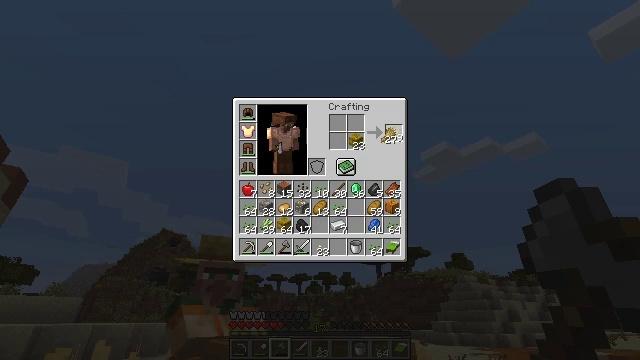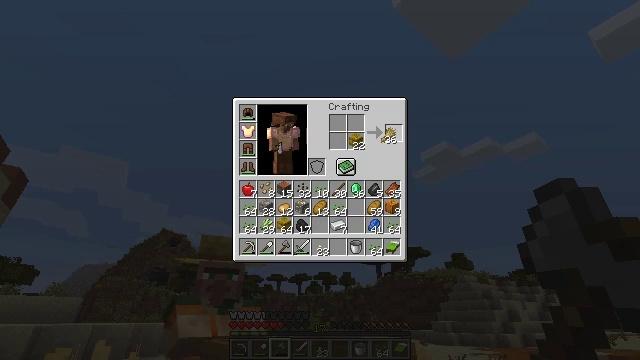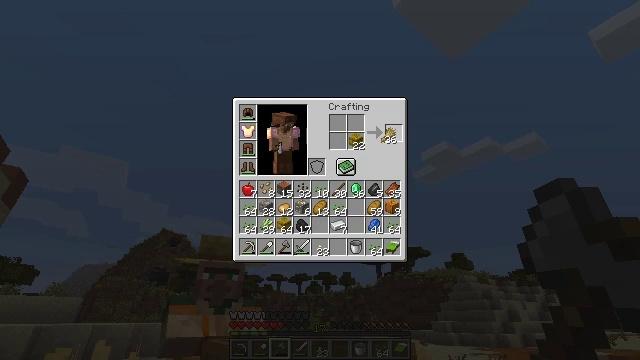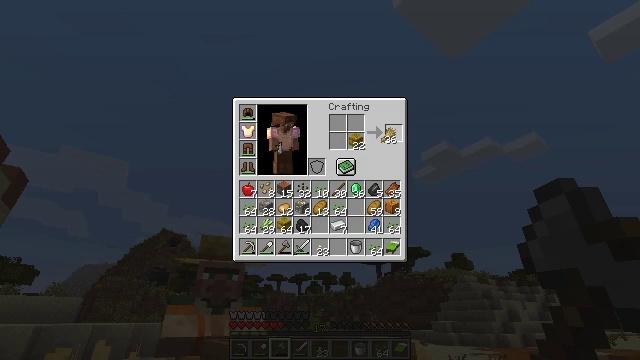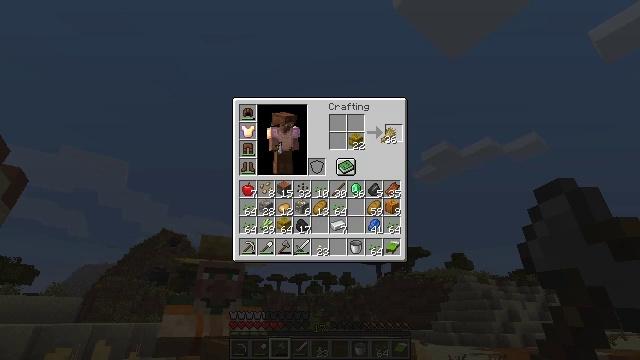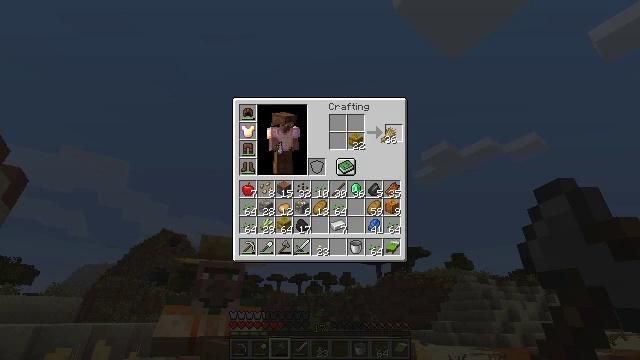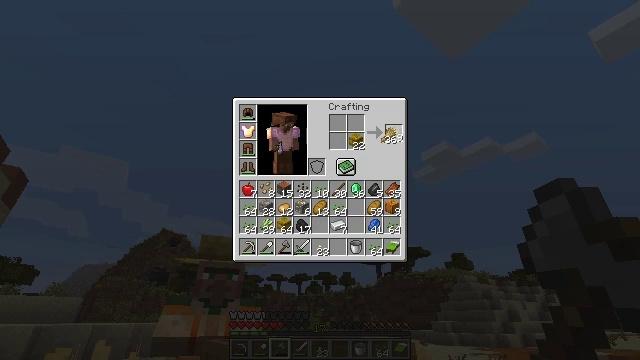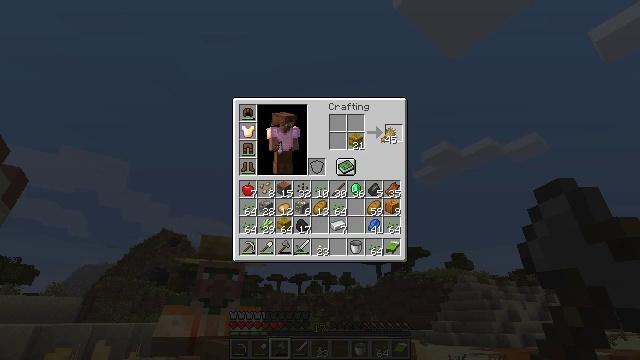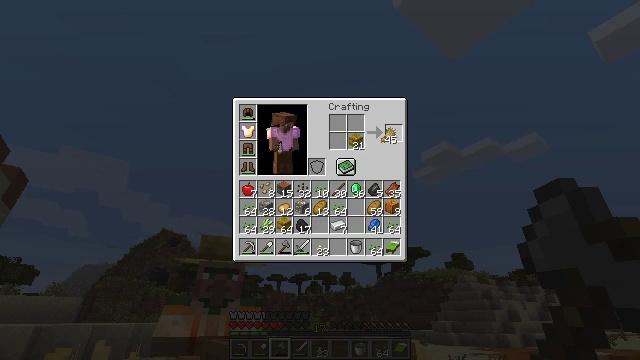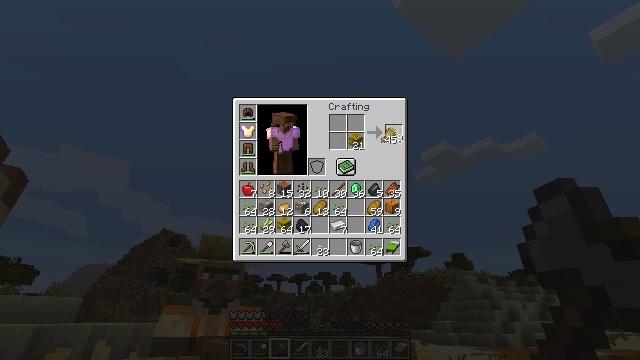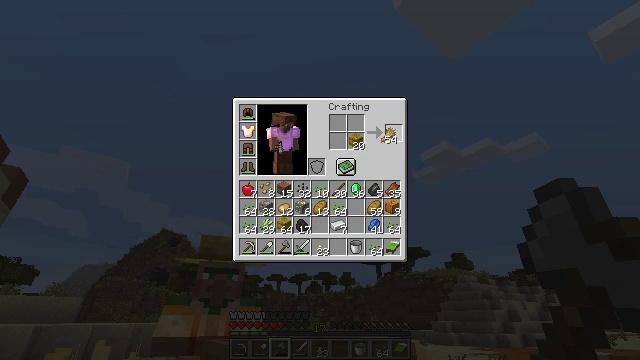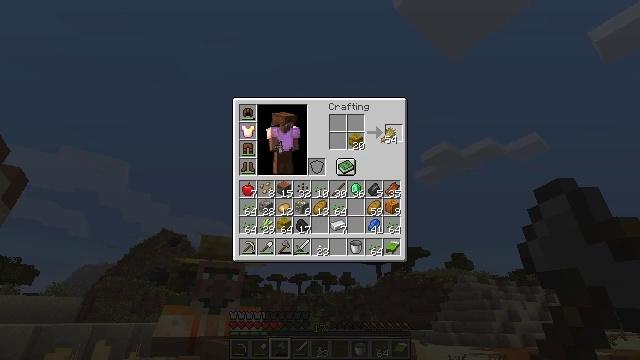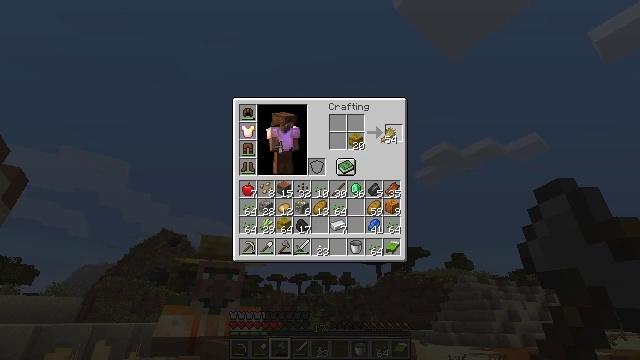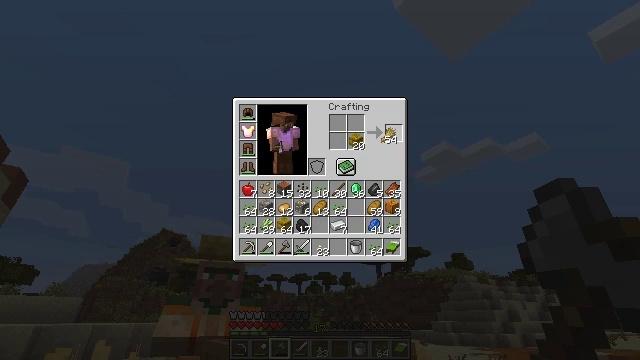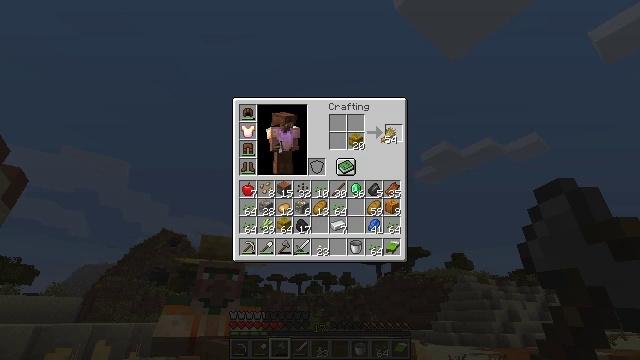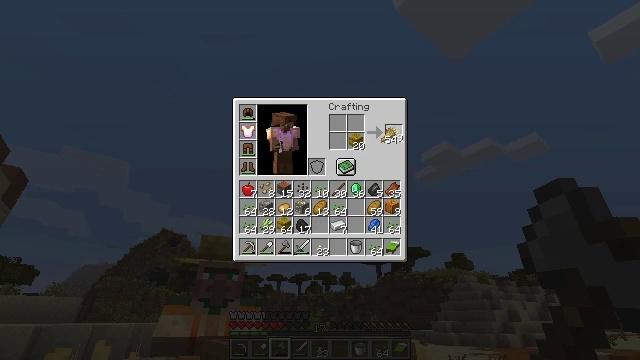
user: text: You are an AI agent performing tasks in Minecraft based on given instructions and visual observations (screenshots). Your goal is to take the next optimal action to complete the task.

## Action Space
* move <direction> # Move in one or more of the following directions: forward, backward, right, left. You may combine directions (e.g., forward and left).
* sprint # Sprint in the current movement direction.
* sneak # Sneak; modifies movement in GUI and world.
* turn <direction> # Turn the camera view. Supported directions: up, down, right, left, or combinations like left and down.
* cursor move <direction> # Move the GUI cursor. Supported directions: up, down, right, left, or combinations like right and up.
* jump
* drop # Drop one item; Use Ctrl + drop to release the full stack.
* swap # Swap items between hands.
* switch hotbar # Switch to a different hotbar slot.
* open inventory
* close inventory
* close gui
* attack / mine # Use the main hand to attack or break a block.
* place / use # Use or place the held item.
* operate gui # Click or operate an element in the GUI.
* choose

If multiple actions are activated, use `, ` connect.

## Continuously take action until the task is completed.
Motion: motion action
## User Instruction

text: Combine ingredients to craft wheat.
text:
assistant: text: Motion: no_op
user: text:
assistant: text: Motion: operate gui
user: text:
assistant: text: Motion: operate gui
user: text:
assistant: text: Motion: no_op
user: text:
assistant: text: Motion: operate gui
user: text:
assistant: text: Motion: operate gui
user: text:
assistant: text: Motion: no_op
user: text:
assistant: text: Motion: operate gui
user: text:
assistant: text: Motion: operate gui
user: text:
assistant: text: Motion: no_op
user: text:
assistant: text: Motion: operate gui
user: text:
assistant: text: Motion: operate gui
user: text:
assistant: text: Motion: no_op
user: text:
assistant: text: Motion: operate gui
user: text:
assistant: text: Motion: operate gui
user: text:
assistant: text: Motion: operate gui
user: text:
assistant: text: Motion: operate gui
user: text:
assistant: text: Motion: operate gui
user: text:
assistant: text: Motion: no_op
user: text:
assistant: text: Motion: no_op
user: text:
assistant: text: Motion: no_op
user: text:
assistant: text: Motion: no_op
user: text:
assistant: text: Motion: operate gui
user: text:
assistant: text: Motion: operate gui
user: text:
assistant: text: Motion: operate gui
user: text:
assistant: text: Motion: no_op
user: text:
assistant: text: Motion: operate gui
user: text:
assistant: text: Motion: operate gui
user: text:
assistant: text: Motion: cursor move down, operate gui
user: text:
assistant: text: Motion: cursor move down